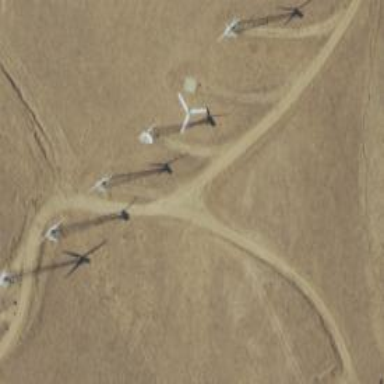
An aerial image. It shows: Wind power generator utilizing wind turbines.